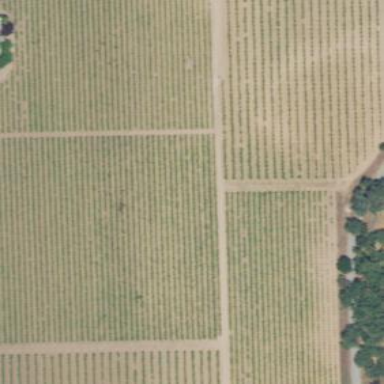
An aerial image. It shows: Vineyard with grape crops.